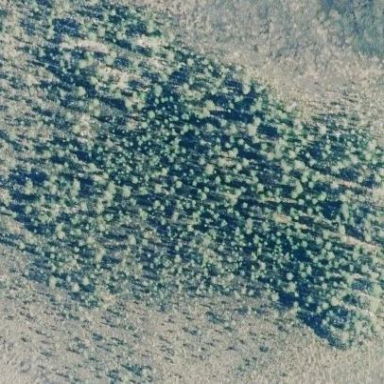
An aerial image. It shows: Evergreen needle-leaved woodland.